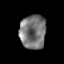
Tissue: prostate
Cell type: Epithelial cells
Senescence score: 0.3118
Nuclear area (px): 866
Mean DAPI intensity: 119.164